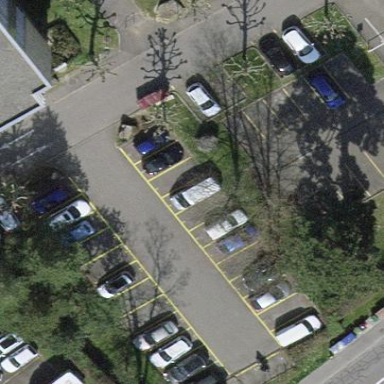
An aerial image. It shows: Parking lane.